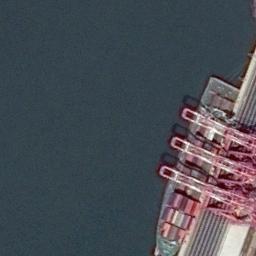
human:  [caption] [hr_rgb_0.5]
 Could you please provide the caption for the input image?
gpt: A green container-filled ship docked at the dock, With loading and unloading equipment on the dock .

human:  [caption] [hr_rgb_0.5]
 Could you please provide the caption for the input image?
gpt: There are many containers on the ship .

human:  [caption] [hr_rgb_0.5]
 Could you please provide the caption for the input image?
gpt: The cargo ship full of containers is docked at the dock and the water is deep blue .

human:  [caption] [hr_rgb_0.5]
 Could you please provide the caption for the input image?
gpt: There is a ship in the blue water on the shore .

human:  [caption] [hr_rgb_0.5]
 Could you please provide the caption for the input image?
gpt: The ship with many containers is at the harbor .